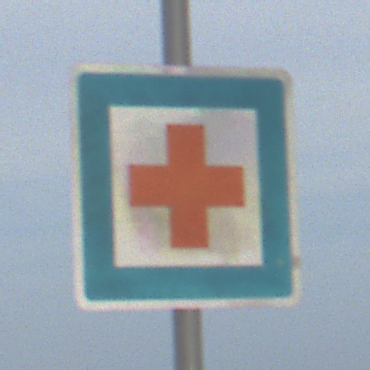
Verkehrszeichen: ErsteHilfe
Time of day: MorningAfternoon
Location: Outdoor (Suburban)
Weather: PartlyCloudy
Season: NotSpecified
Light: Natural